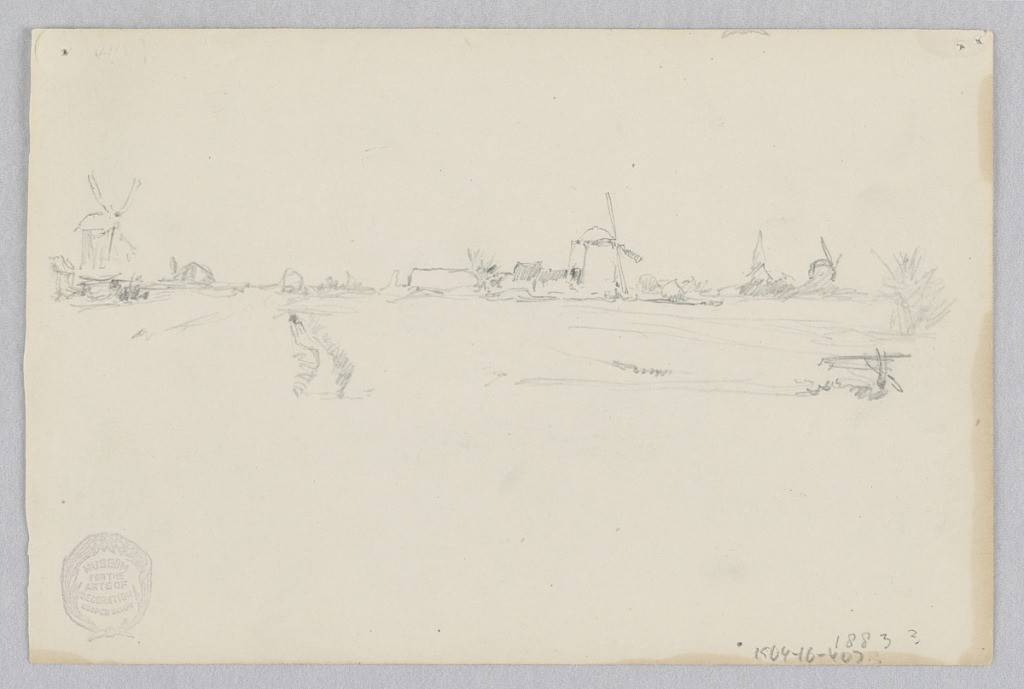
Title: Landscape
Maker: Robert Frederick Blum, American, 1857–1903
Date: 1883
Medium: Graphite on wove paper
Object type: Drawing
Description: Sketch of a landscape with windmills along the horizon.